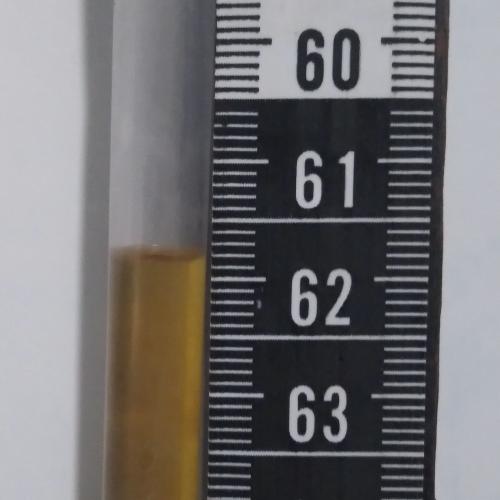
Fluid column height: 61.8 cm